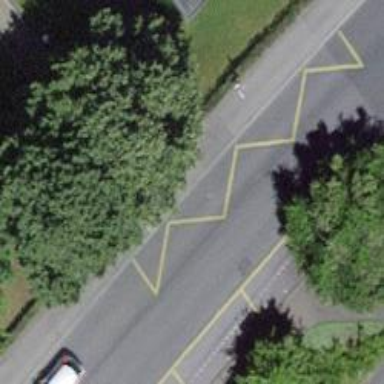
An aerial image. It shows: Public transport stop position.